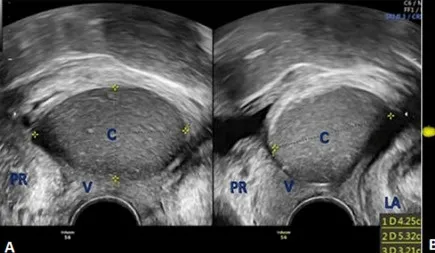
Pelvic floor ultrasound (PFUS) evaluation of the cystic mass; a well-defined, round, thick-walled unilocular cystic lesion containing sub-echogenic contents without a septum, originating at the right lateral vaginal wall, extending from the introitus to the cervix of the uterus:. 2D PFUS from patient #2.
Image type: radiology (ultrasound)